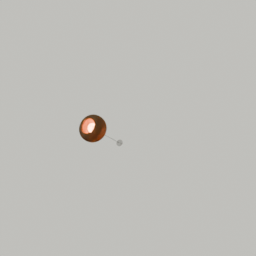
Label: lighting